【题型】选择题　【知识点】立体几何　【难度】hard
四面体 \(ABCD\) 的所有棱长都为 1，棱 \(AB \parallel\) 平面 \(\alpha\)，则四面体上的所有点在平面 \(\alpha\) 内的射影构成的图形面积的取值范围是（）

\vspace{1em}

A. \(\left[\dfrac{\sqrt{2}}{2},\dfrac{1}{2}\right]\) \quad B. \(\left[\dfrac{\sqrt{3}}{4},\dfrac{1}{2}\right]\) \quad C. \(\left[\dfrac{\sqrt{2}}{4},\dfrac{1}{2}\right]\) \quad D. \(\left[\dfrac{\sqrt{2}}{4},\dfrac{\sqrt{3}}{4}\right]\)

\vspace{1em}
【解答】

\textbf{【答案】} \(\boldsymbol{C}\)

\vspace{1em}

\textbf{【知识点】} 正棱锥及其有关计算、平行投影及其有关计算

\vspace{1em}

\textbf{【分析】}
设 \(A, B, C, D\) 在平面 \(\alpha\) 内的射影依次为 \(A_1, B_1, C_1, D_1\)，分别讨论 \(C_1, D_1\) 在 \(A_1B_1\) 两侧、\(C_1, D_1\) 其中一点在 \(A_1B_1\) 上、\(C_1, D_1\) 在 \(A_1B_1\) 同侧时的投影图形，

其中 \(C_1, D_1\) 在 \(A_1B_1\) 同侧时，\(CD \perp \alpha\) 时面积最小、平面 \(ABD \parallel \alpha\) 时面积最大，结合正四面体的几何性质及投影性质即可求面积.

\vspace{1em}

\textbf{【详解】}
四面体 \(ABCD\) 的所有棱长都为 1，则为正四面体，由正四面体的性质可知 \(AB \perp CD\)，正四面体的侧面上的高为
\[
h' = \sqrt{1 - \left(\dfrac{1}{2}\right)^2} = \dfrac{\sqrt{3}}{2},
\]
正四面体的高为
\[
h = \sqrt{1^2 - \left(\dfrac{2}{3}h'\right)^2} = \dfrac{\sqrt{6}}{3}.
\]

\(\because\) 棱 \(AB \parallel\) 平面 \(\alpha\)，设 \(A, B, C, D\) 在平面 \(\alpha\) 内的射影依次为 \(A_1, B_1, C_1, D_1\)，则 \(A_1B_1 = AB = 1\)，

i. 当 \(C_1, D_1\) 在 \(A_1B_1\) 两侧时，构成的图形即为四边形 \(A_1C_1B_1D_1\)，此时 \(A_1B_1 \perp C_1D_1\)，\(h < C_1D_1 \leq CD\)，即 \(\dfrac{\sqrt{6}}{3} < C_1D_1 \leq 1\)，

则所求面积即
\[
S_{A_1C_1B_1D_1} = \dfrac{1}{2} \cdot A_1B_1 \cdot C_1D_1 \in \left(\dfrac{\sqrt{6}}{6},\dfrac{1}{2}\right];
\]

ii. 当 \(C_1, D_1\) 在 \(A_1B_1\) 同侧或其中一点在 \(A_1B_1\) 上时，构成的图形即为 \(\triangle A_1B_1C_1\)（\(D_1\) 在 \(\triangle A_1B_1C_1\) 的高 \(C_1E\) 上，或 \(C_1\) 在 \(\triangle A_1B_1D_1\) 的高上，由对称性，只研究其中一种即可），其中

\textcircled{1} 当平面 \(ABD \perp \alpha\) 时，\(C_1E = h = \dfrac{\sqrt{6}}{3}\)；

\textcircled{2} 当平面 \(ABD \parallel \alpha\) 时，\(C_1E = h' = \dfrac{\sqrt{3}}{2}\)；

\textcircled{3} 当 \(CD \perp \alpha\) 时，\(C_1E\) 为 \(CD\) 到面 \(\alpha\) 的距离，即
\[
C_1E = \sqrt{h'^2 - \left(\dfrac{1}{2}\right)^2} = \dfrac{\sqrt{2}}{2}.
\]

故 \(\dfrac{\sqrt{2}}{2} \leq C_1E \leq \dfrac{\sqrt{3}}{2}\)，则所求面积即
\[
S_{\triangle A_1B_1C_1} = \dfrac{1}{2} \cdot A_1B_1 \cdot C_1E \in \left[\dfrac{\sqrt{2}}{4},\dfrac{\sqrt{3}}{4}\right].
\]

综上，四面体上的所有点在平面 \(\alpha\) 内的射影构成的图形面积的取值范围是
\[
\left[\dfrac{\sqrt{2}}{4},\dfrac{1}{2}\right].
\]

故选：\(\boldsymbol{C}\).

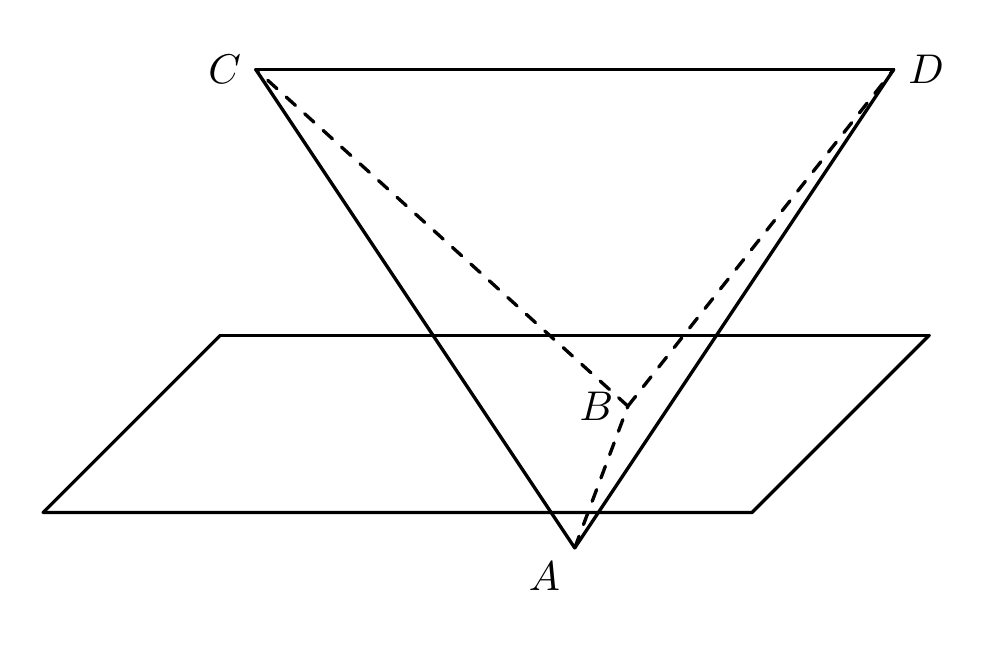
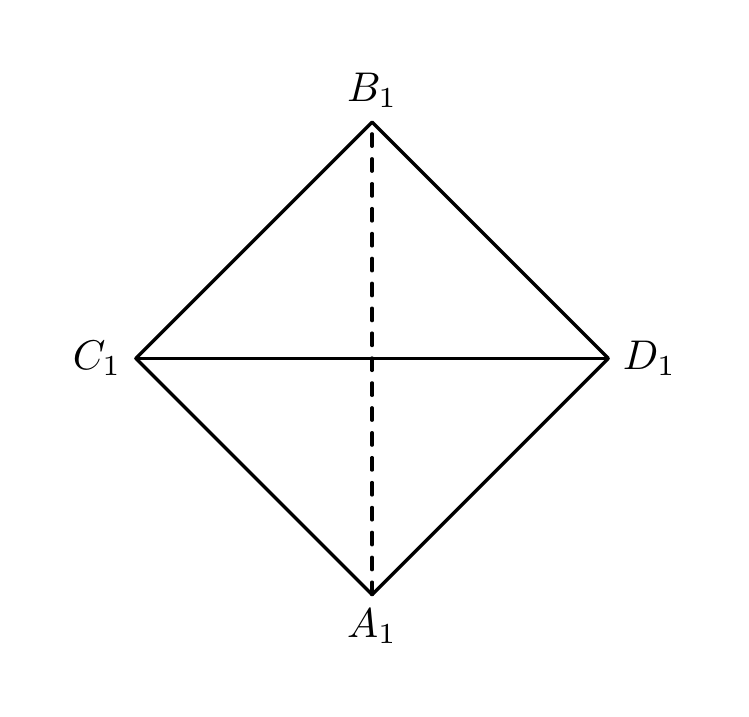
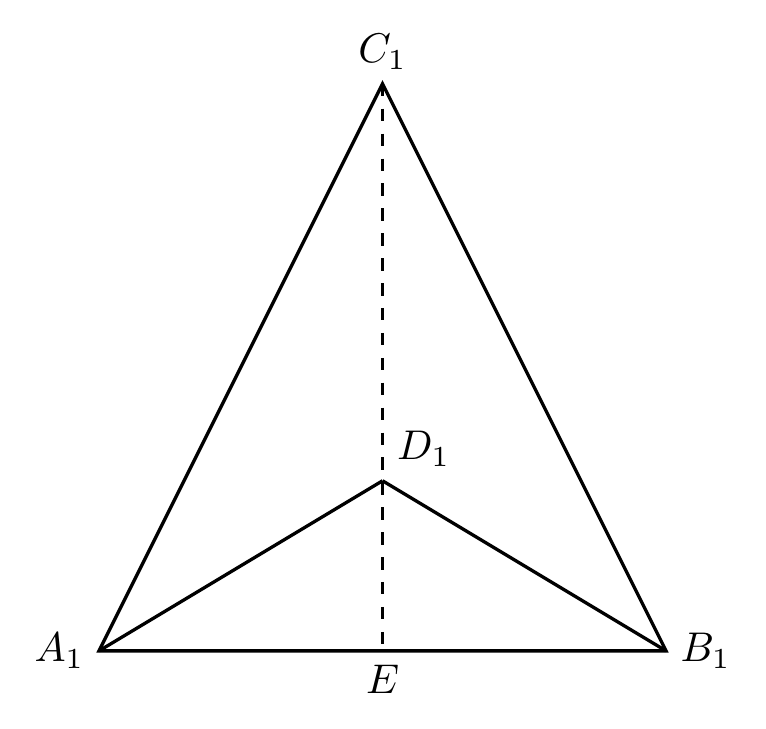